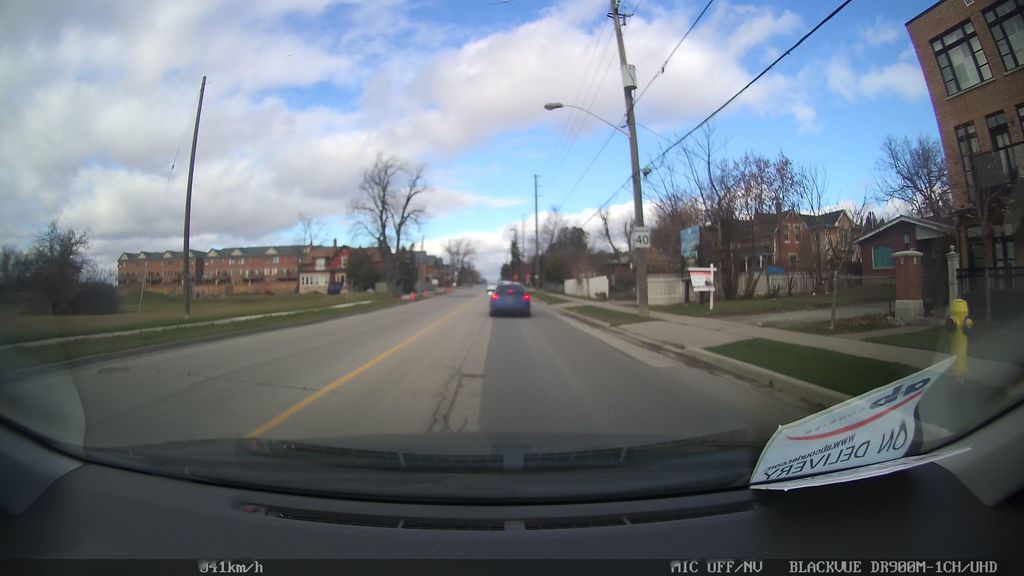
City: toronto